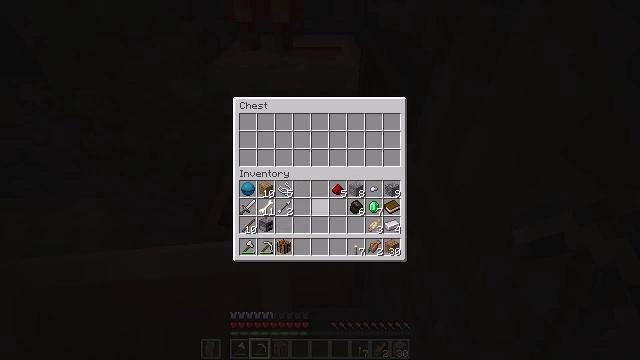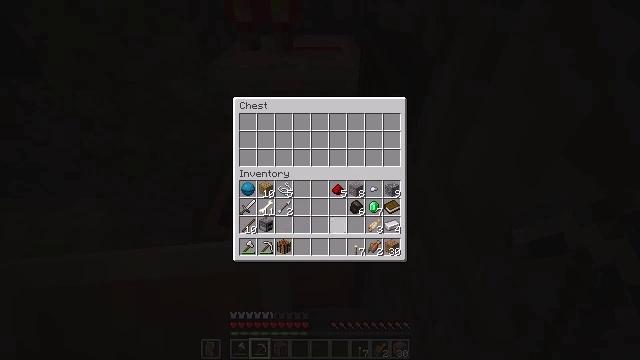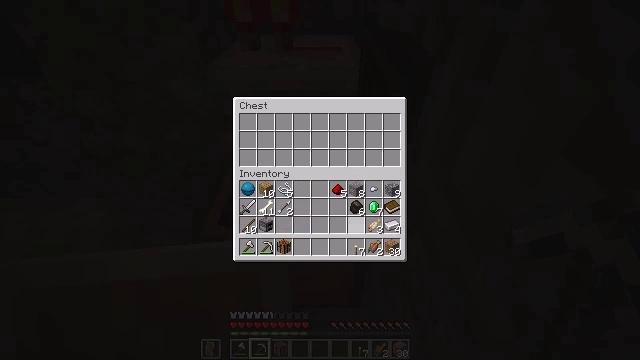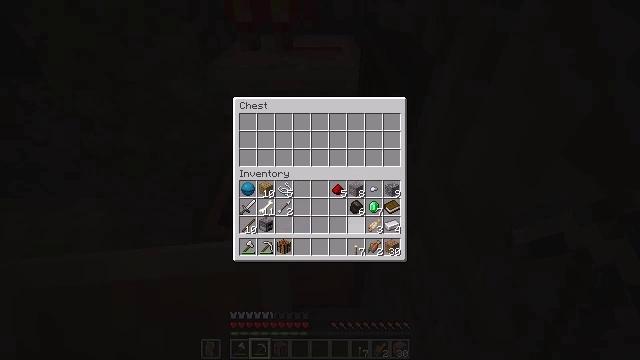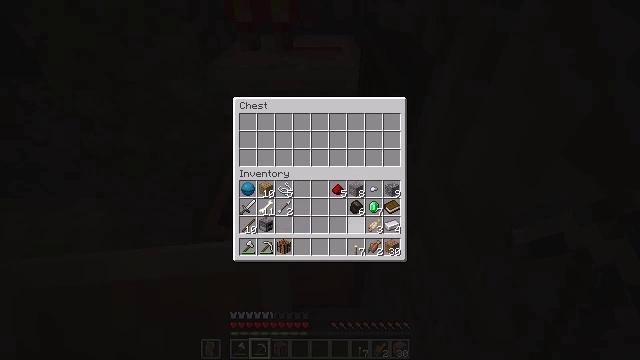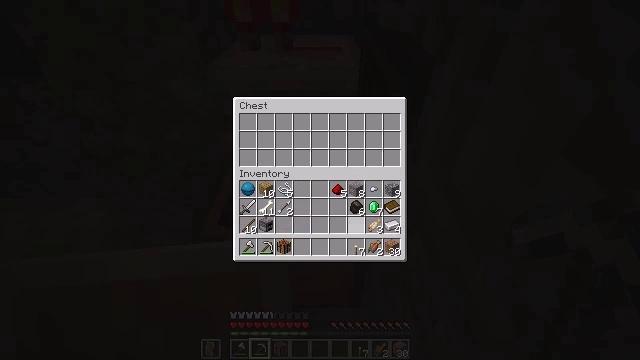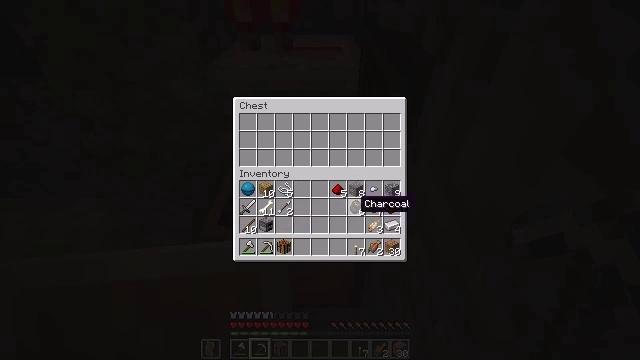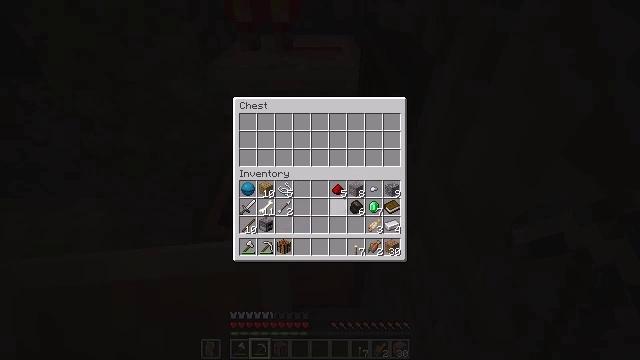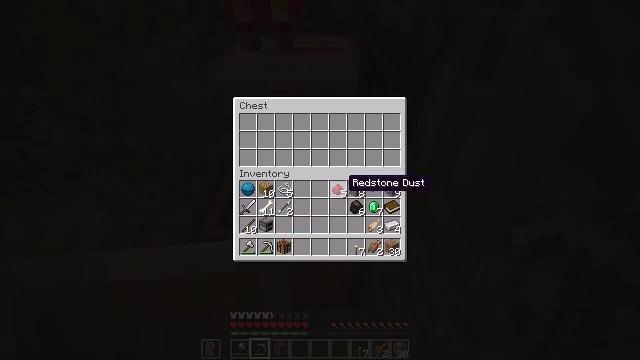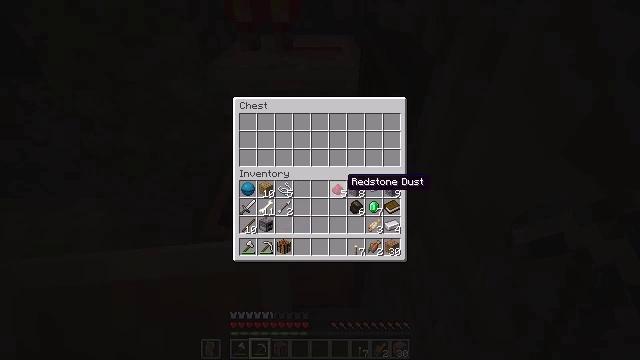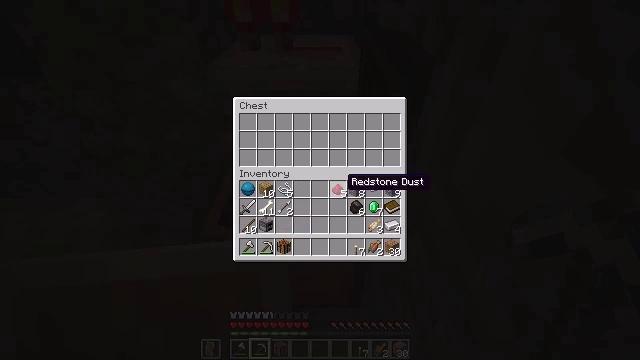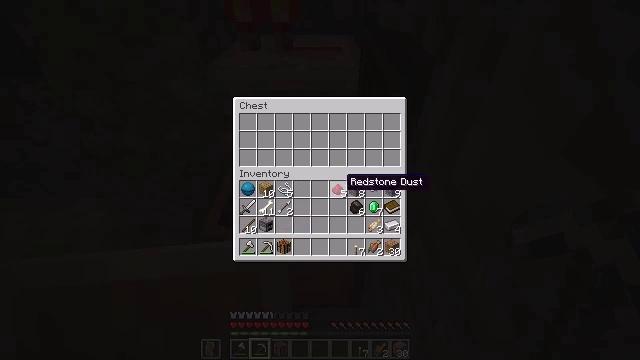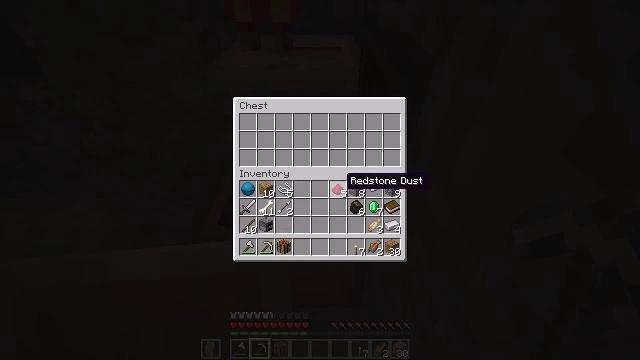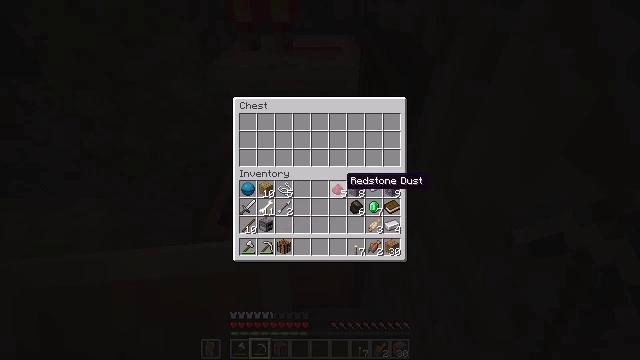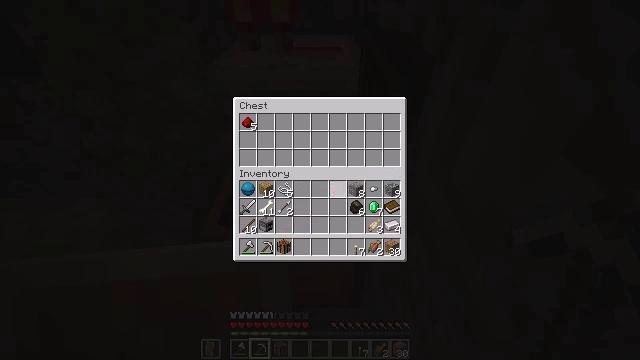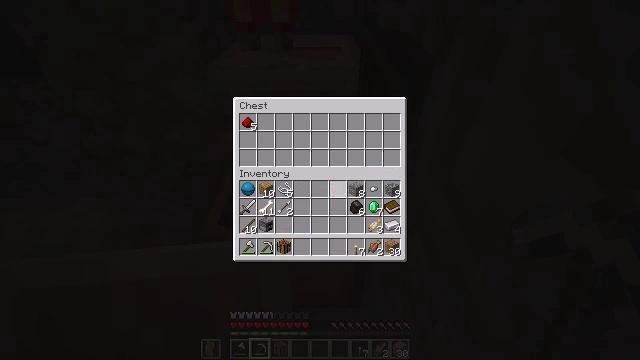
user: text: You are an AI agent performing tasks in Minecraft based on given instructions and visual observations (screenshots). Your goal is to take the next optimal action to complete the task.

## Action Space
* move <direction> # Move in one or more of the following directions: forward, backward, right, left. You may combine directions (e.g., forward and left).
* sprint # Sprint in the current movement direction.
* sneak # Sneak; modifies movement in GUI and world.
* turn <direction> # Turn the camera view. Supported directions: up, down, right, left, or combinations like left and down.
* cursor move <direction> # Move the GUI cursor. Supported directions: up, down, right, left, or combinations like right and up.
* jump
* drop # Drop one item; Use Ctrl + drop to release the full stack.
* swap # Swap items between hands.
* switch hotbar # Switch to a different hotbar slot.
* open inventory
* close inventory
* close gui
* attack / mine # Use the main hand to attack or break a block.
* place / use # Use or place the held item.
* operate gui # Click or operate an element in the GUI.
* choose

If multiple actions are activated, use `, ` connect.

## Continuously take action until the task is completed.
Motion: motion action
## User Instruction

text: Harvest vines off the surface.
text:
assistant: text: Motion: cursor move right
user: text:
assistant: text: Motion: cursor move right
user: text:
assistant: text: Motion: no_op
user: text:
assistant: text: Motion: no_op
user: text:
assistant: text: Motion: no_op
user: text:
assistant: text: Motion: no_op
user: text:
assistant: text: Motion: cursor move up
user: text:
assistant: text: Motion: cursor move up
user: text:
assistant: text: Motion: no_op
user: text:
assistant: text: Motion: sneak
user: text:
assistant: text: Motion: sneak
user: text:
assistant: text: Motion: sneak
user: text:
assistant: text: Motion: sneak
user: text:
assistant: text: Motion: sneak, operate gui
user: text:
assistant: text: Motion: sneak, operate gui
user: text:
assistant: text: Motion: sneak, operate gui
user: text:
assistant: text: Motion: sneak
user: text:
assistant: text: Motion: sneak, cursor move right
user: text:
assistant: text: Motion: sneak, cursor move right
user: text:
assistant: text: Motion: sneak, cursor move right
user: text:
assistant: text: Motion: sneak
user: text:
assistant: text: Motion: sneak
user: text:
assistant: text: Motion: sneak
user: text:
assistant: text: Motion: no_op
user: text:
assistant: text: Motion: no_op
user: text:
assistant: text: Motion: no_op
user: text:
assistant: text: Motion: no_op
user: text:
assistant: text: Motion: no_op
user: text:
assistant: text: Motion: cursor move down
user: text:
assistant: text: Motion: cursor move down